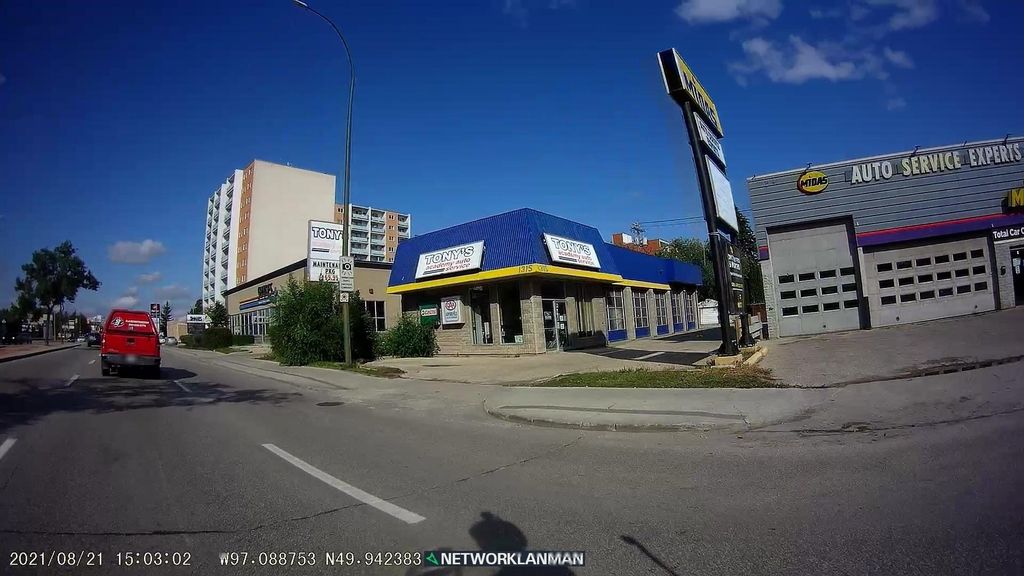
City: winnipeg